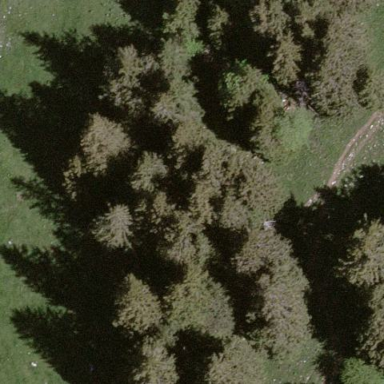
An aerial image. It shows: Forest area.